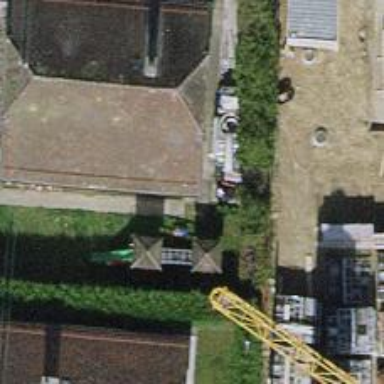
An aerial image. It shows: Detached building with half-hipped roof.